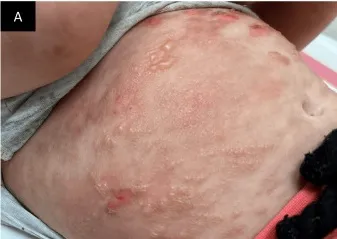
Clinical presentation. . A and B: Multiple intact and eroded vesicles overlying erythematous plaques, and wheels with a peau d'orange appearance involving the abdomen and the neck/scalp area.
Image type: medical_photograph (skin_photograph)